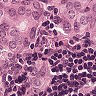
Metastatic tissue present: yes